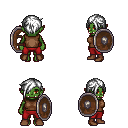
a pixel art fantasy rpg character, female body template, orc, green skin, brown sleeveless shirt, red pants, white pixie cut hairstyle, brown shoes, shield, four views (front, back, left, right), 2x2 character sprite sheet, small pixel art, hard edges, no anti-aliasing